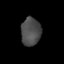
Tissue: lung
Cell type: Epithelial cells
Senescence score: 0.2066
Nuclear area (px): 546
Mean DAPI intensity: 75.588